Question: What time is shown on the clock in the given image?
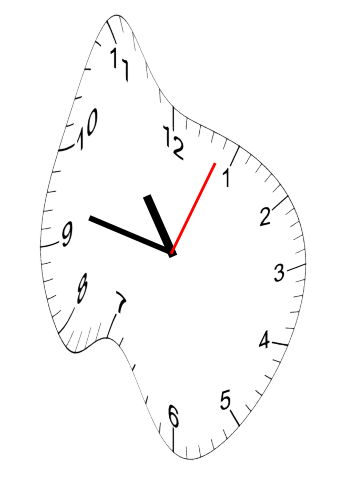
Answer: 10:47:04